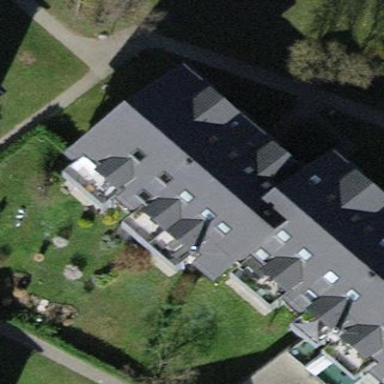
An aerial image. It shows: Flat-roofed apartment building.